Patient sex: F
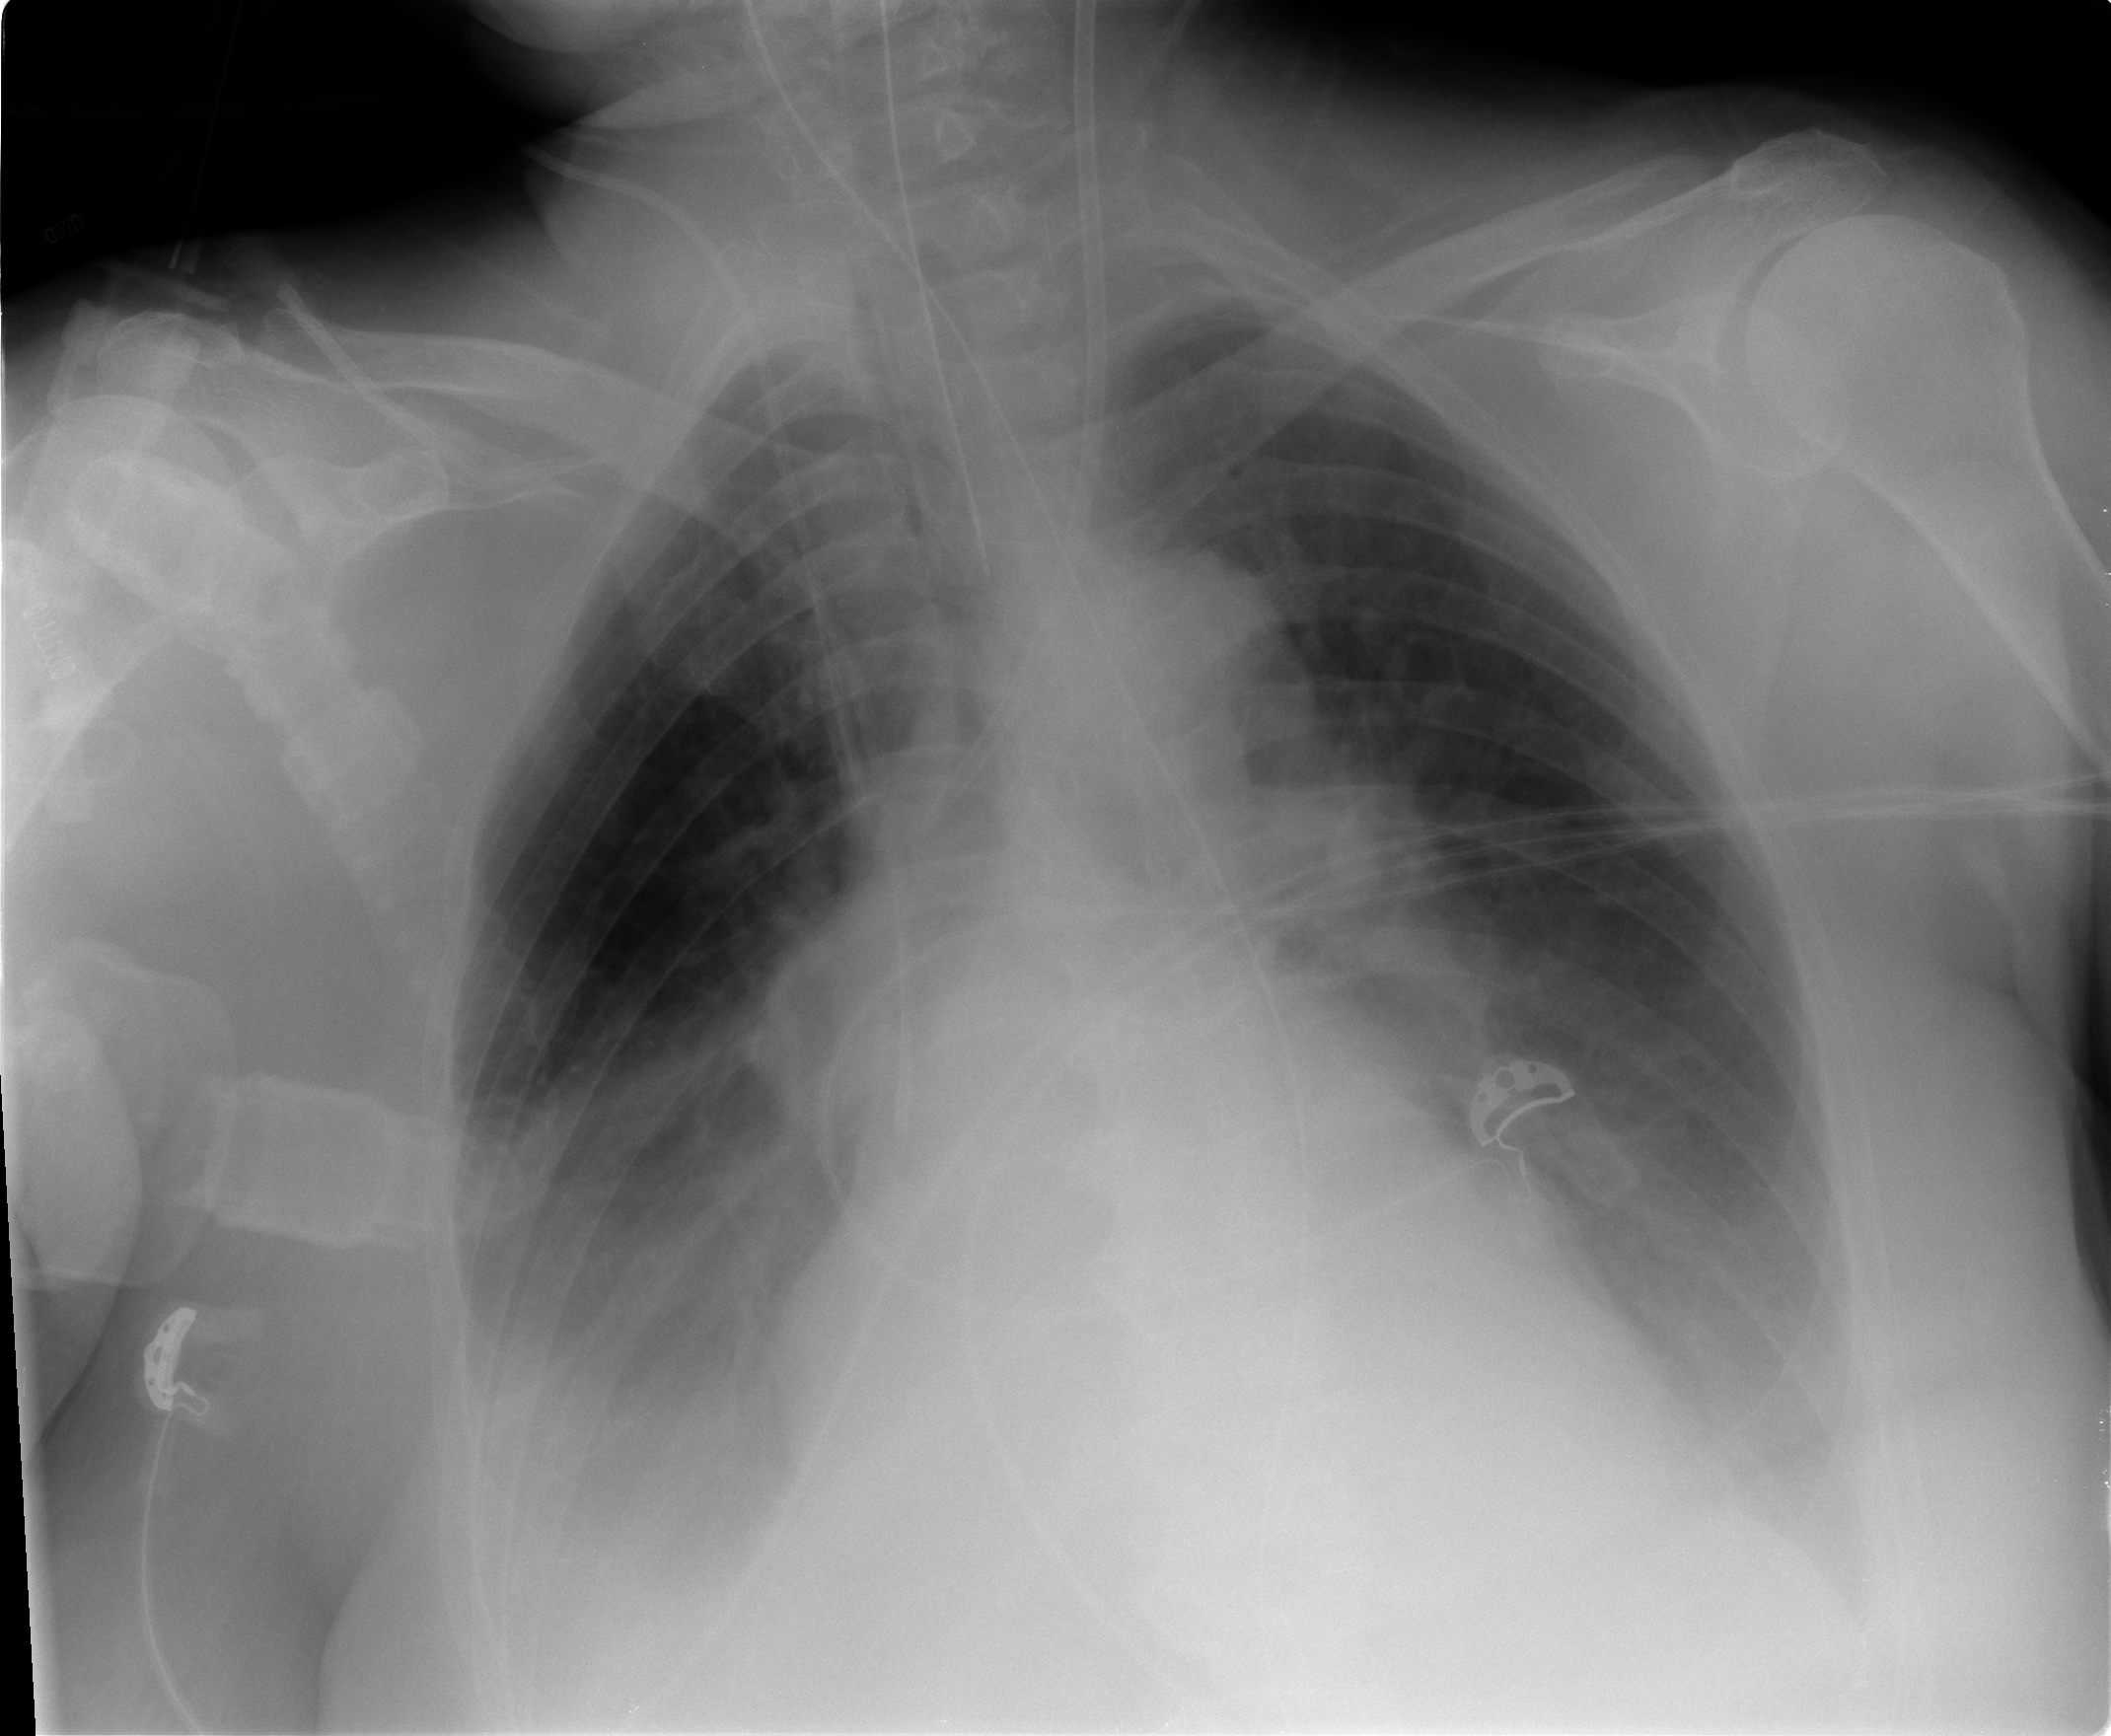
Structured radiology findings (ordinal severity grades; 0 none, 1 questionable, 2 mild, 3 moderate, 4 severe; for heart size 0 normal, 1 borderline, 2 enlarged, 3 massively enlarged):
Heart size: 0
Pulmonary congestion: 2
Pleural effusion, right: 3
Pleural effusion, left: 2
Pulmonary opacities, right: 0
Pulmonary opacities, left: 0
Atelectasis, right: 3
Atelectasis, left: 2